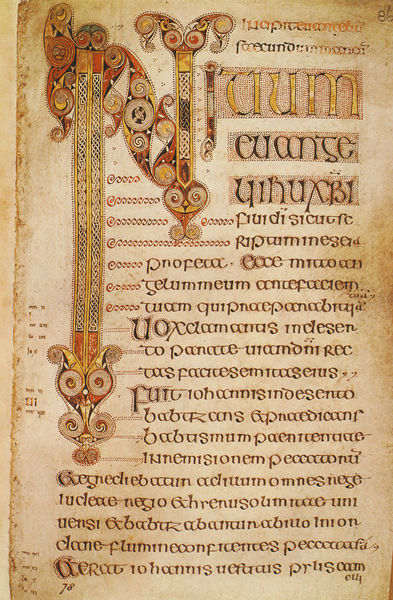
Titel: Evangeliar Quattuor Codex Durmachensis (Book of Durrow)
Institution: Dublin, Trinity College
Schlagwörter: kopf, gelb, braun, bunt, rot, tier, muster, ornament, bibel, kirche, gold, blatt, farbig, schrift, wellen, papier, farben, vergilbt, detail, dekor, verzierung, buch, druck, initialen, seite, illustration, text, buchstabe, buchstaben, kreise, initiale, tinte, buchdruck, buchseite, flecken, schnörkel, voluten, zahl, mittelalter, rötlich, mönch, abtei, zeilen, golden, schnecken, handschrift, details, bräunlich, latein, lateinisch, buchmalerei, majuskel, versalie, verzirung, manuskript, großbuchstabe, capitale, pappier, scnörkel, n, 86, initialseite, marginalie, zierbuchstabe, schneckenförmig, koloratur, 78, großbuchstbae